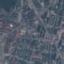
Label: Residential